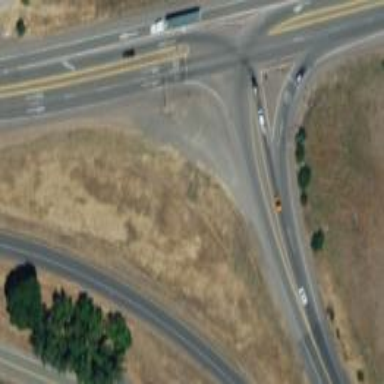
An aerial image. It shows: Roundabout on trunk highway.